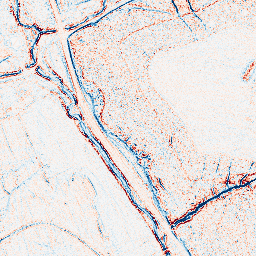
Category: edge_preserving
Decomposition family: bilateral
Decomposition parameters: d: 5
sigma_color: 25
sigma_space: 150
Upsampling method: lanczos
Upsampling parameters: scale: 4
Upsampling scale: 4